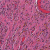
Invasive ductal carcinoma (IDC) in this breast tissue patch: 0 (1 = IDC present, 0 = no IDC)